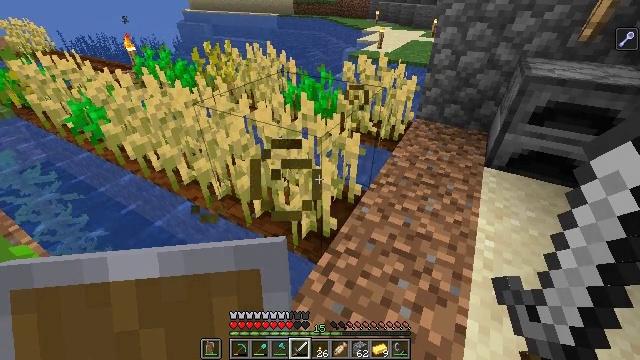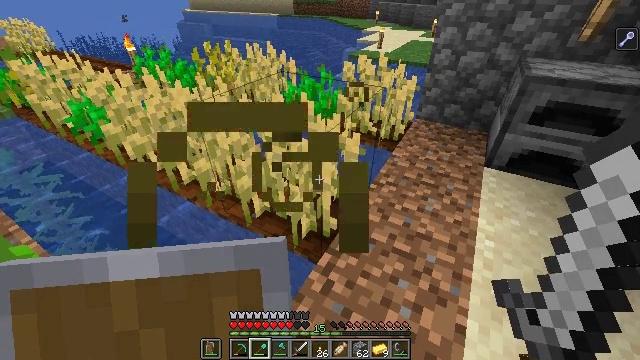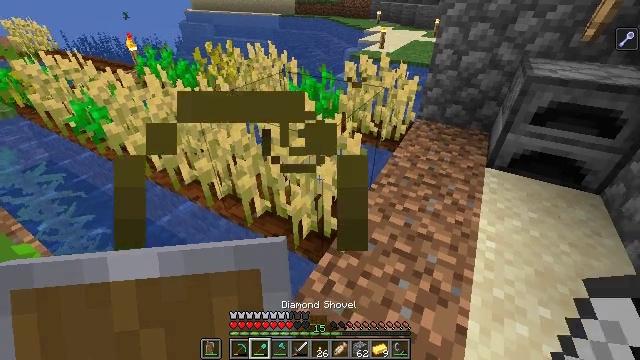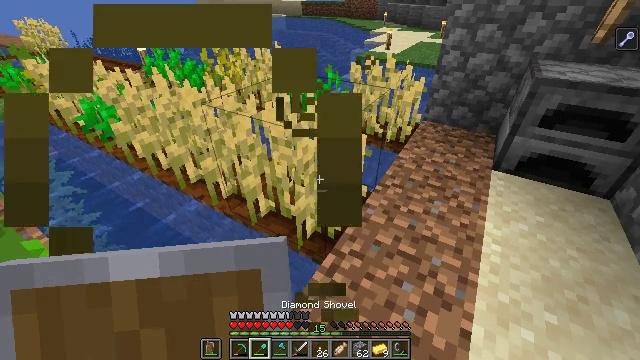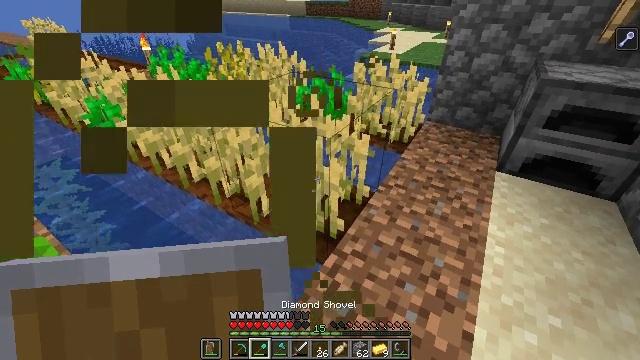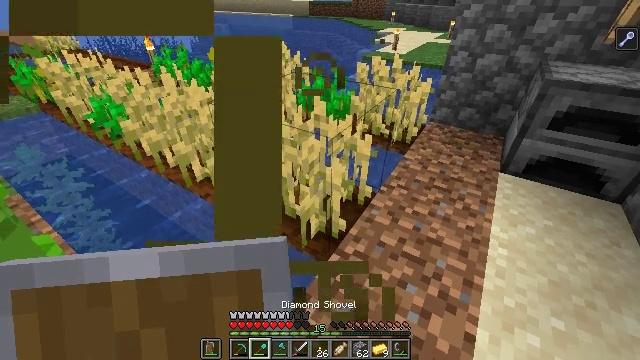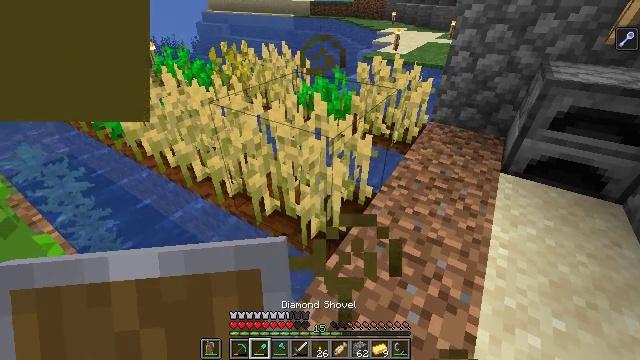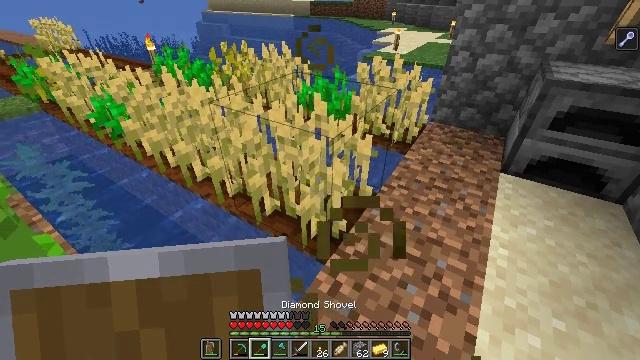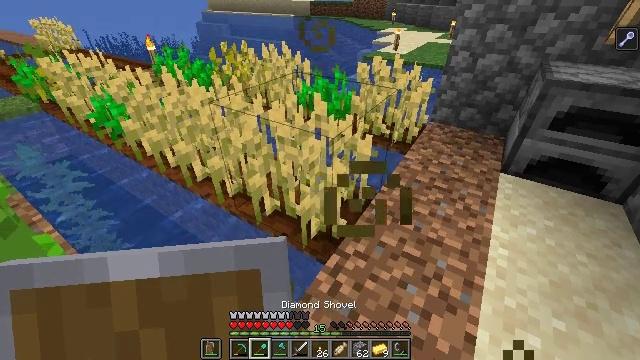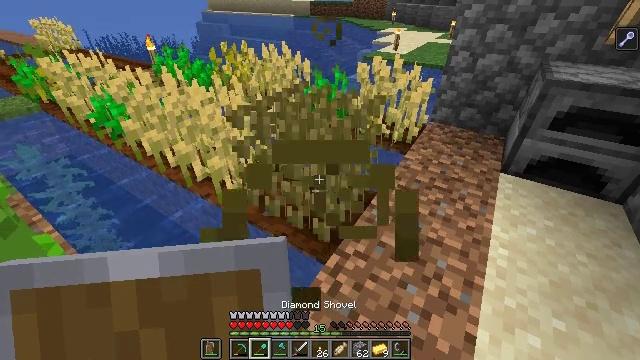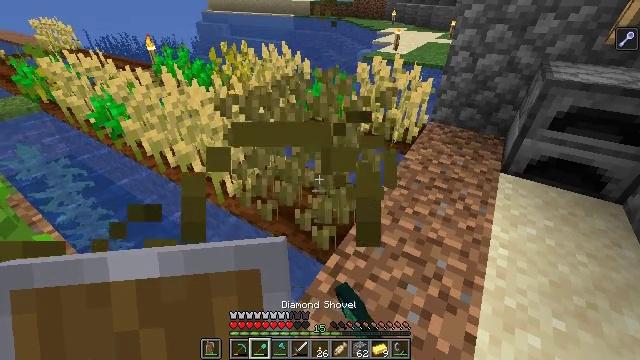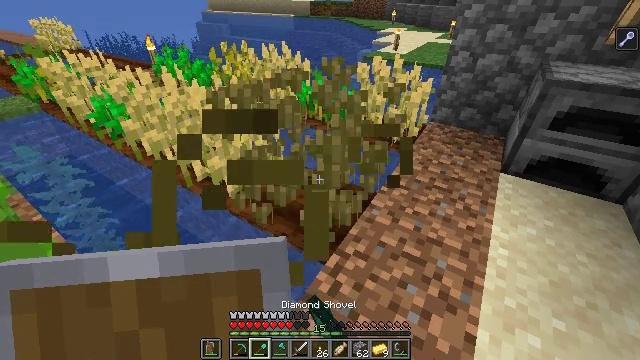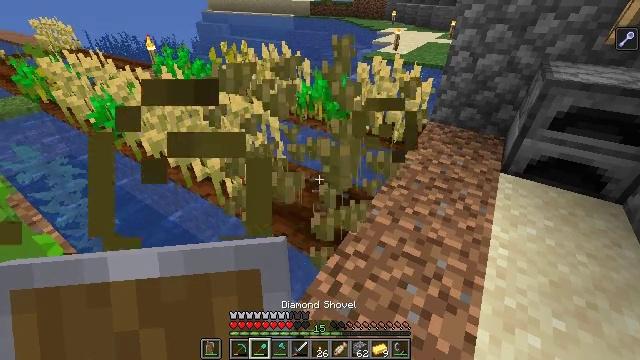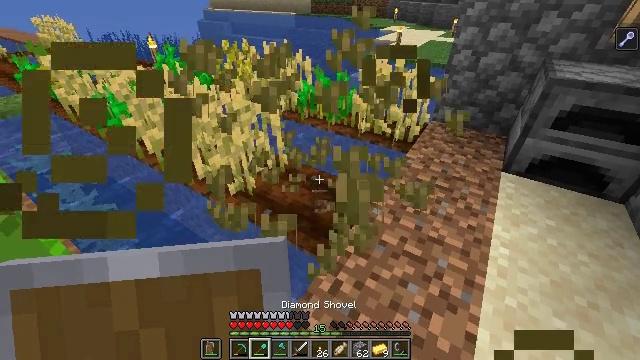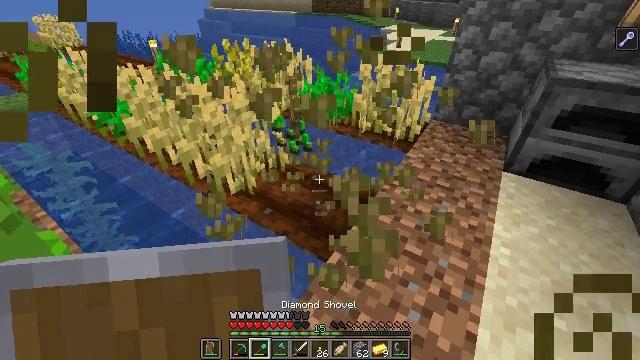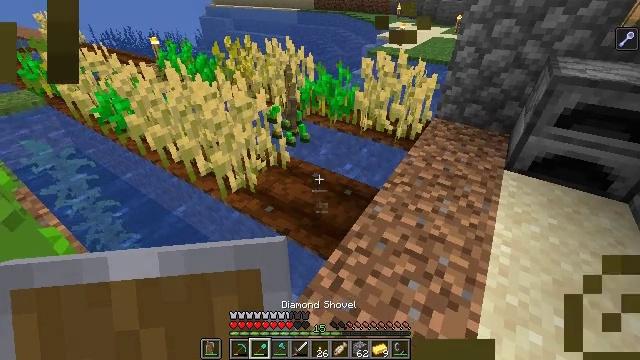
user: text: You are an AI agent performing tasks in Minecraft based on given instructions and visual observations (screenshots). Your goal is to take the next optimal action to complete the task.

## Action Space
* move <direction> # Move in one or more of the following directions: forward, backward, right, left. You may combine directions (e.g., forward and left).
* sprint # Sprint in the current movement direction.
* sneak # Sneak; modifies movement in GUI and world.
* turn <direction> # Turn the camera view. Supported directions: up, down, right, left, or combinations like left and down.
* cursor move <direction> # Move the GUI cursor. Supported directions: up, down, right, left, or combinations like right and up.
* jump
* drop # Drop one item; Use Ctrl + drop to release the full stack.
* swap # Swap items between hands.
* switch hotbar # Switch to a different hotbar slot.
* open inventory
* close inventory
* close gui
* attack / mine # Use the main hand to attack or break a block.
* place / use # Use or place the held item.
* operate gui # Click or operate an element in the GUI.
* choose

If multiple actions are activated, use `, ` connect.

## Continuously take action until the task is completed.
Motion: motion action
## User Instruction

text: Gather wheat by left-clicking on it.
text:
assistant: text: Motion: switch to hotbar 2
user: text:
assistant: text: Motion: switch to hotbar 2
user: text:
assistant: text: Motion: turn left, switch to hotbar 2
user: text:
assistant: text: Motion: no_op
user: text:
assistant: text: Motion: no_op
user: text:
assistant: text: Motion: no_op
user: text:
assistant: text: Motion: no_op
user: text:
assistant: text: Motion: no_op
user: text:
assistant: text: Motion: attack / mine
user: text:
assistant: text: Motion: attack / mine
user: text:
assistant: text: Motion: no_op
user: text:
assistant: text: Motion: no_op
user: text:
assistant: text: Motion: no_op
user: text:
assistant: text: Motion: no_op
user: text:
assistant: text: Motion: no_op
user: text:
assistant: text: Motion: no_op
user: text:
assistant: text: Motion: turn down
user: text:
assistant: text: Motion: turn down
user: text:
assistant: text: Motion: no_op
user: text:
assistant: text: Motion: no_op
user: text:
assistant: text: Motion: no_op
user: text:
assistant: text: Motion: no_op
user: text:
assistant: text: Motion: no_op
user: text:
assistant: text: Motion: no_op
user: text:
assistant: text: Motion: turn left and down
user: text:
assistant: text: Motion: turn left and down
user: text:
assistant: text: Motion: move forward, turn left and down
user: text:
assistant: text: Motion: move forward, turn left and down
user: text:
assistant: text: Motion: move forward, turn left and down
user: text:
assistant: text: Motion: move forward, turn left and down